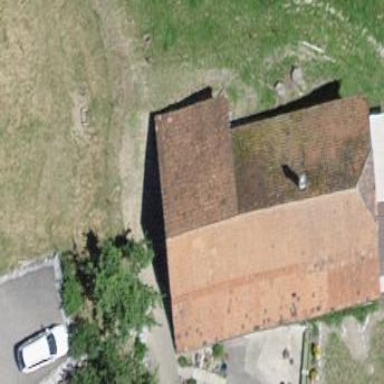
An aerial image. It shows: Farm building.